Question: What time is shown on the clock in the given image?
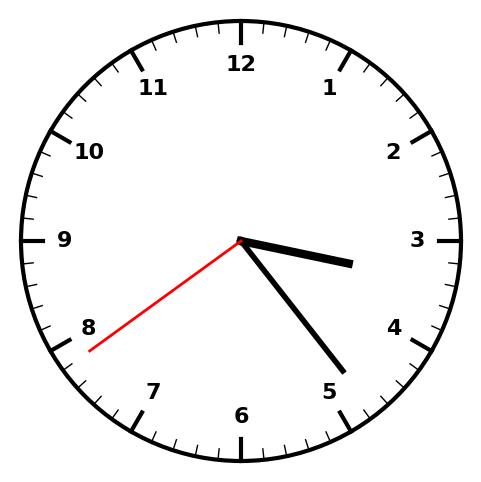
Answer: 03:23:39